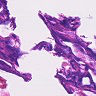
Metastatic tissue present: no